Question: I am having hard time with spree 1.3.0 and jruby 1.7.1. As it seems jruby is not able to parse erb templates, and sometimes gives errors with string assignment which doesn't make any sense, since changing ruby to 1.9.3 works very well(Yes, with no error!).
I tried this with WEBrick and Trinidad, both are behaving the same way.
I would be very grateful if you can give me any idea on what's happening here, why?, and what could be the possible way to fix this. Thanks!
Do let me know if you need anything from me, like Gemfile or any environment settings.
Please see this image for reference below:

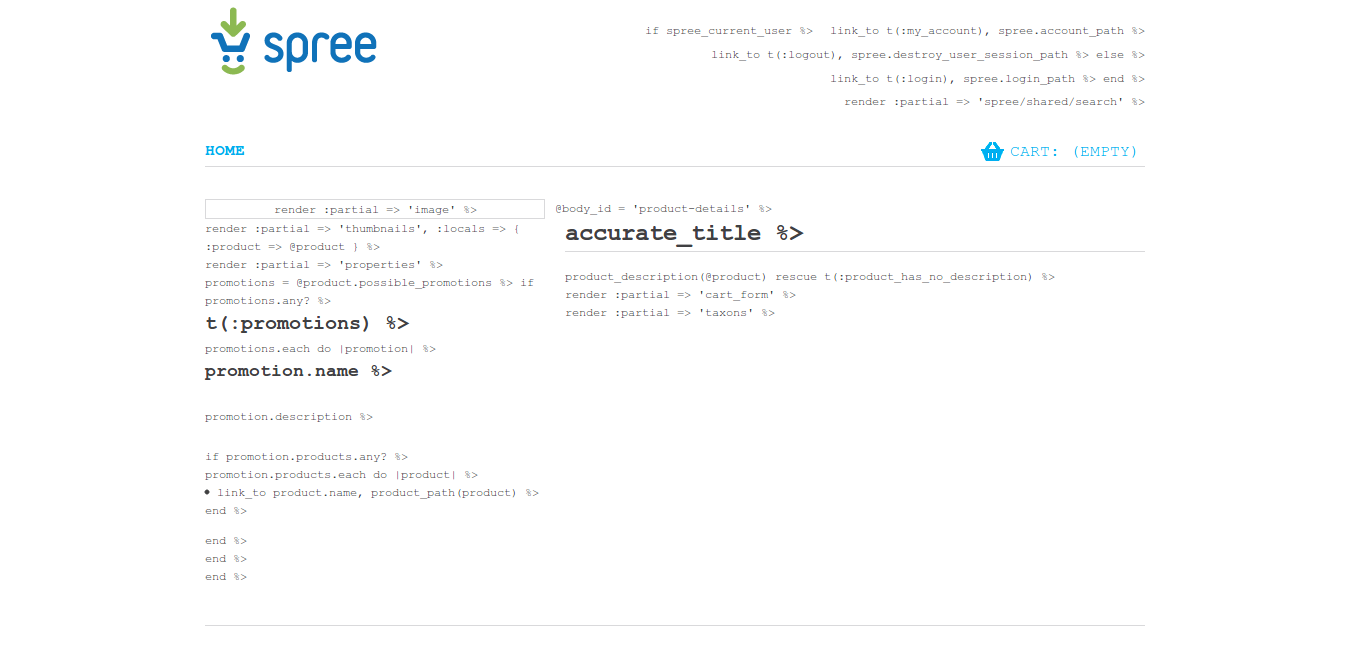
Answer: I figured out that, it's a problem with jruby which is treating deface gem in a weird way. I guess spree will need sometime to switch to jruby. For now closing this question since there is no answer to it.